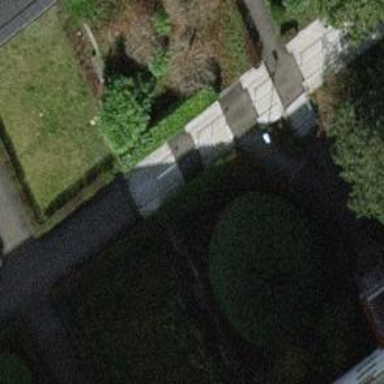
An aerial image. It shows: Concrete steps with ramp available for accessibility.